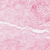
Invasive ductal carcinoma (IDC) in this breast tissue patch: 0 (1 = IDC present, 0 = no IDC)